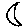
Label: moon